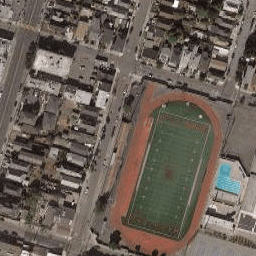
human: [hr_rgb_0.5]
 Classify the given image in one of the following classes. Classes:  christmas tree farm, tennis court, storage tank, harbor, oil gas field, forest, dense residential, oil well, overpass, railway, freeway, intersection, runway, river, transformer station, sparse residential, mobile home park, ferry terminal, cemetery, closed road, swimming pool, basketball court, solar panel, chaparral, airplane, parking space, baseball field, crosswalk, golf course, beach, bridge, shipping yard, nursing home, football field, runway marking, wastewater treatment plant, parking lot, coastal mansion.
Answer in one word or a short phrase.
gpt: football field